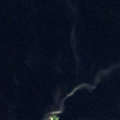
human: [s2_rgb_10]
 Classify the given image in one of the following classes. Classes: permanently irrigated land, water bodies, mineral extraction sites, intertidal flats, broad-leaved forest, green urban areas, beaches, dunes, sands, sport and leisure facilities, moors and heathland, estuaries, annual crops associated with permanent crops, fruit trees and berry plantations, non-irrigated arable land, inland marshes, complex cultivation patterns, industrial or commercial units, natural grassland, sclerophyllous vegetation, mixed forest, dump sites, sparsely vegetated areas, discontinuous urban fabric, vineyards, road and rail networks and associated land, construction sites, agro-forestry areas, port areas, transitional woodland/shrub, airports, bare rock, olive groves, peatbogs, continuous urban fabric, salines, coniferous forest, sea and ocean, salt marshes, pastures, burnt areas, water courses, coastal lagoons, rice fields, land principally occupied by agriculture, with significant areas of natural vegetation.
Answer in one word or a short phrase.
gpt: water bodies